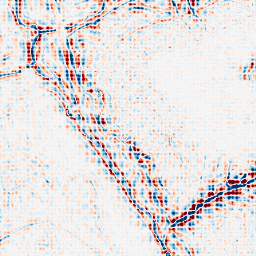
Category: wavelet
Decomposition family: wavelet_dwt
Decomposition parameters: wavelet: db8
level: 3
Upsampling method: sinc_blackman
Upsampling parameters: scale: 4
kernel_size: 4
Upsampling scale: 4